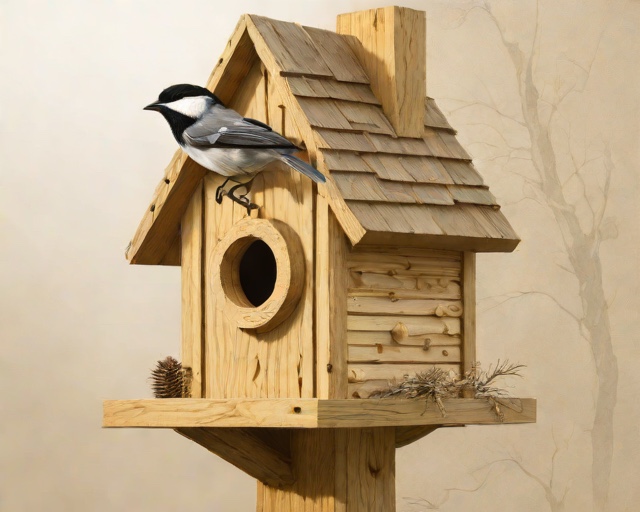
Category: Pets